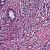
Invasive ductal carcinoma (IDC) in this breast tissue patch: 1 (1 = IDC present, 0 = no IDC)